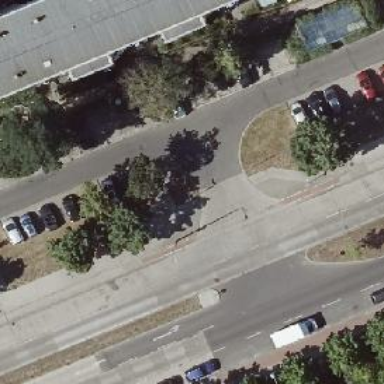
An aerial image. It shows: Unmarked crossing on the road.